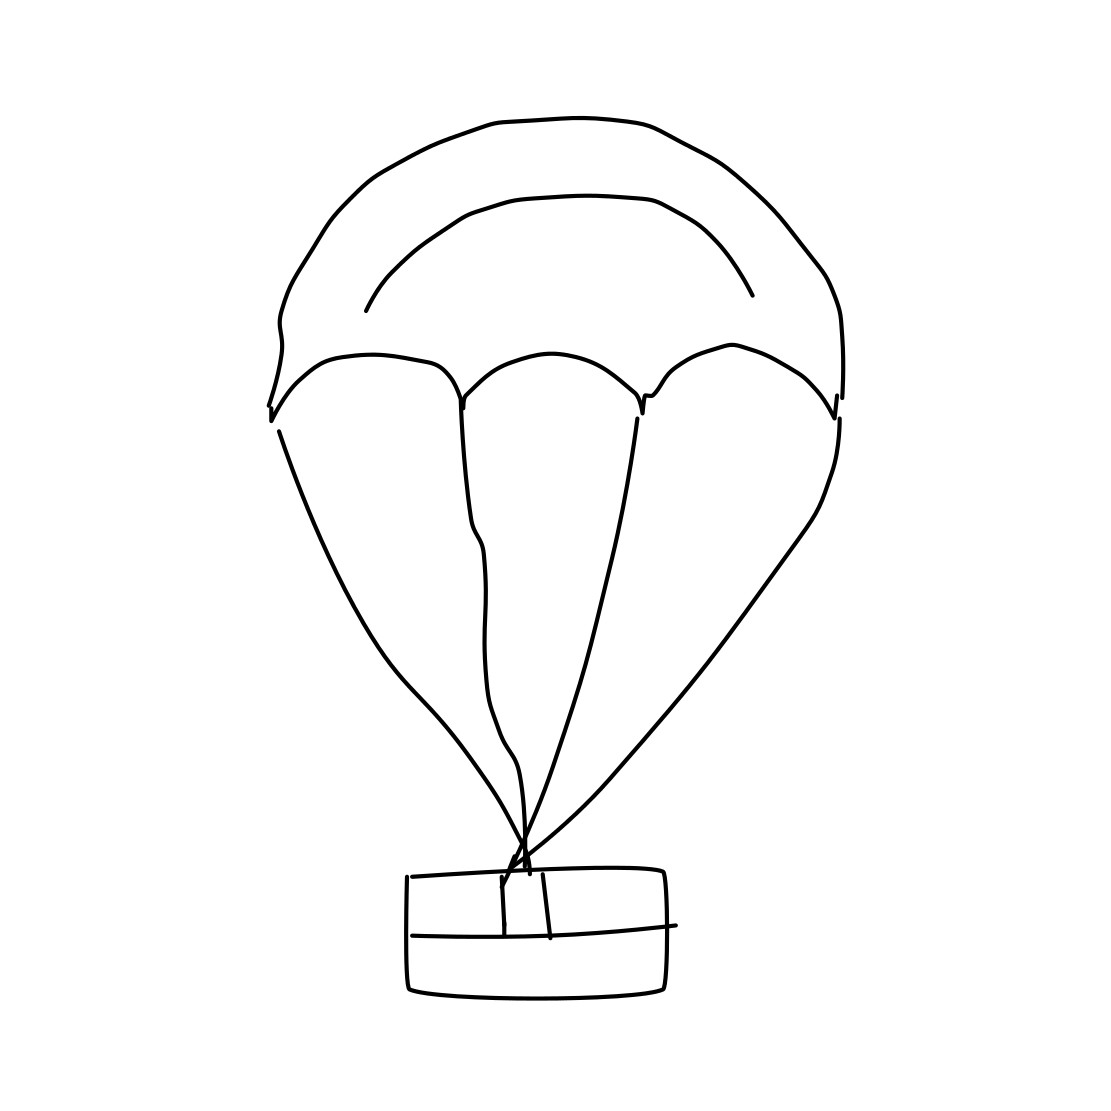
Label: parachute